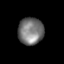
Tissue: lung
Cell type: T cells
Senescence score: 0.1484
Nuclear area (px): 676
Mean DAPI intensity: 117.784